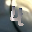
Label: 4